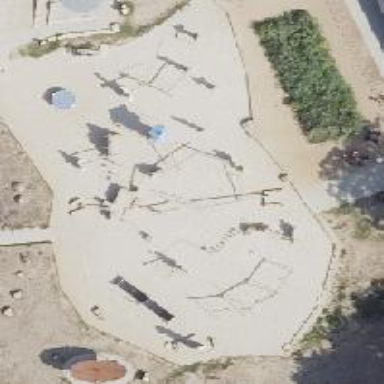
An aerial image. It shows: Playground featuring balance rope.